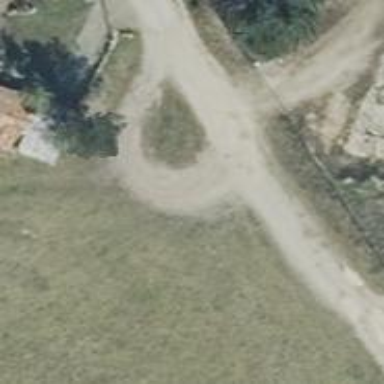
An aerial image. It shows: Service road with ground surface.